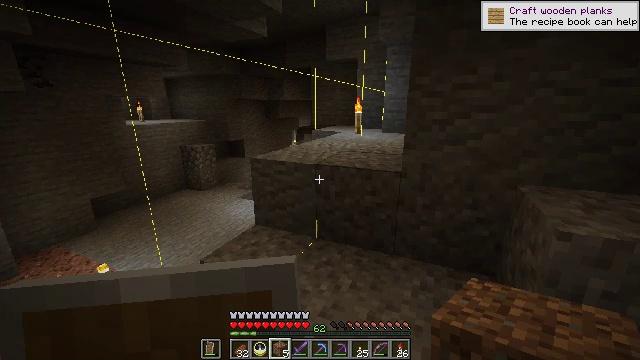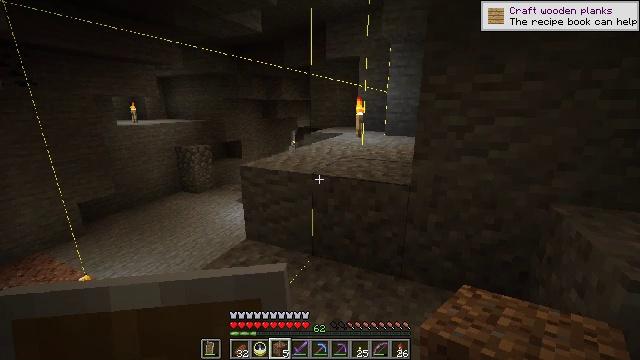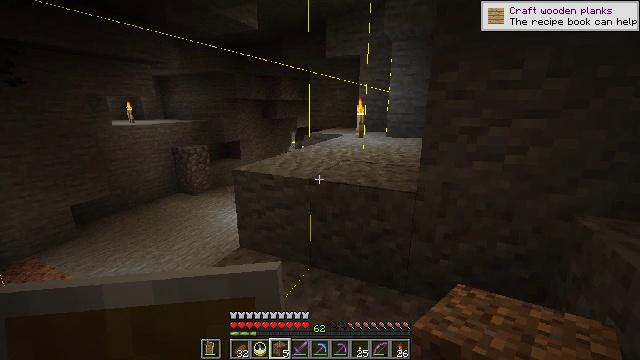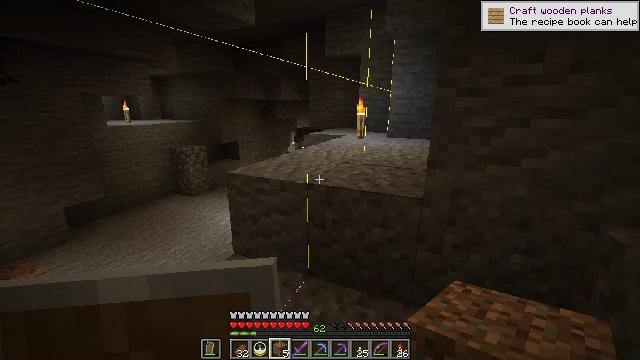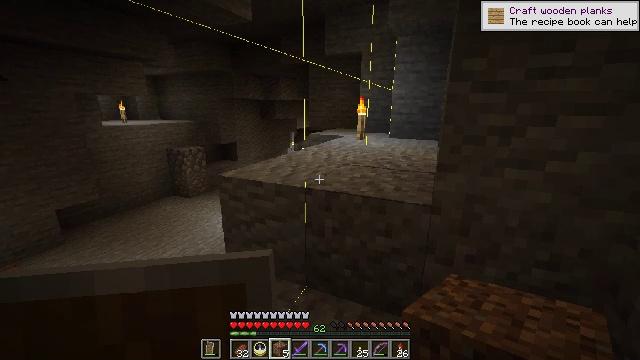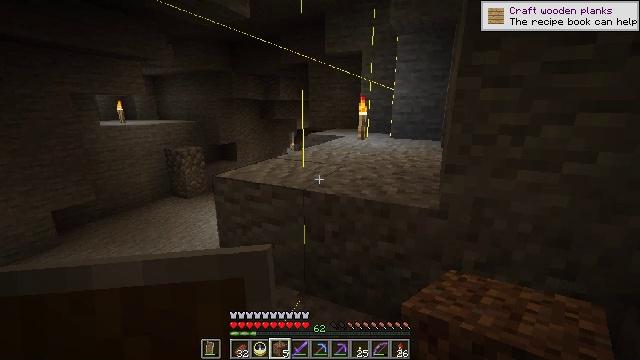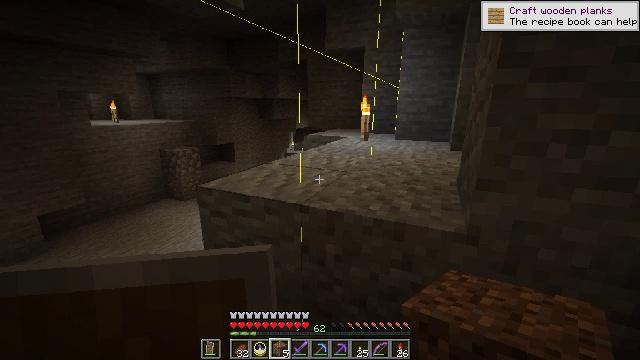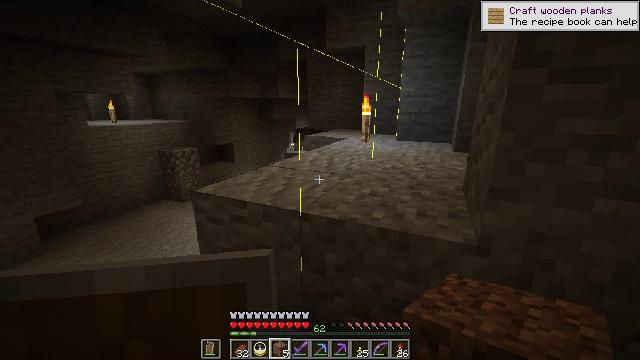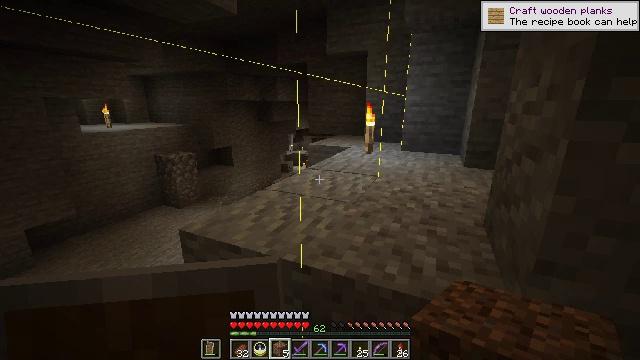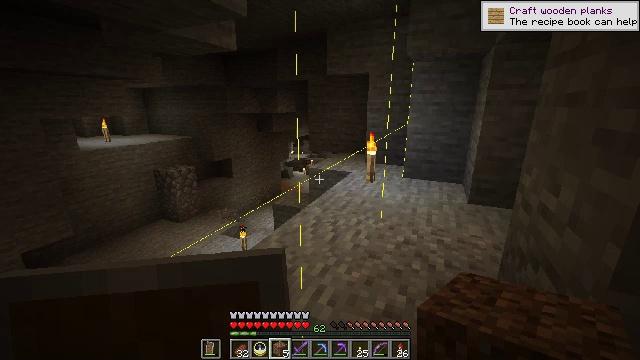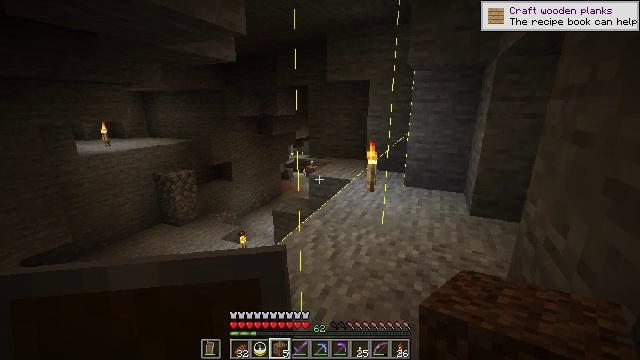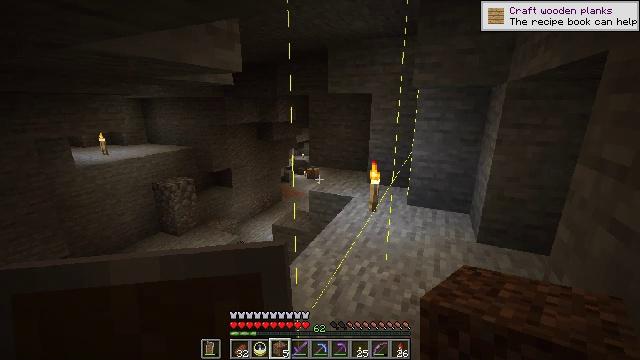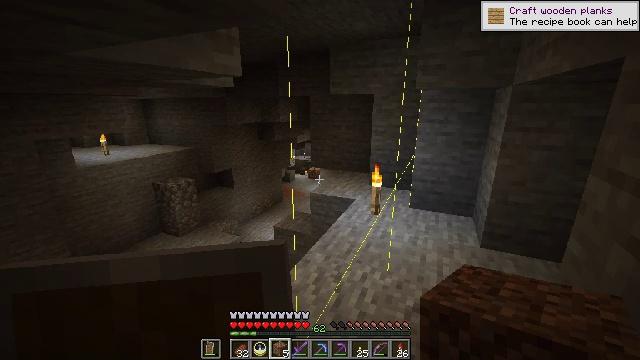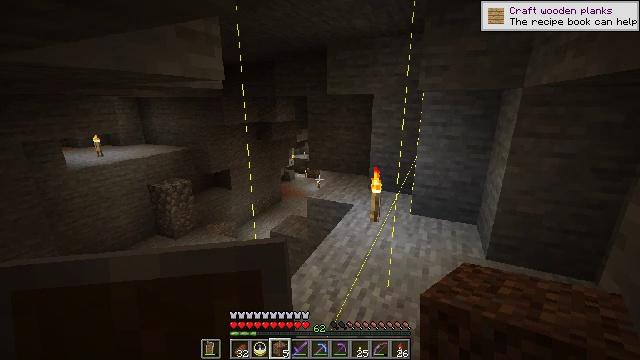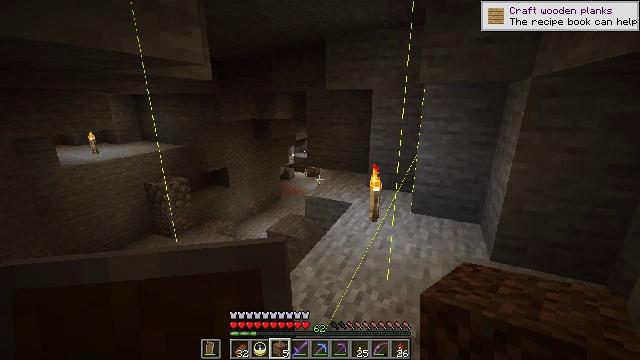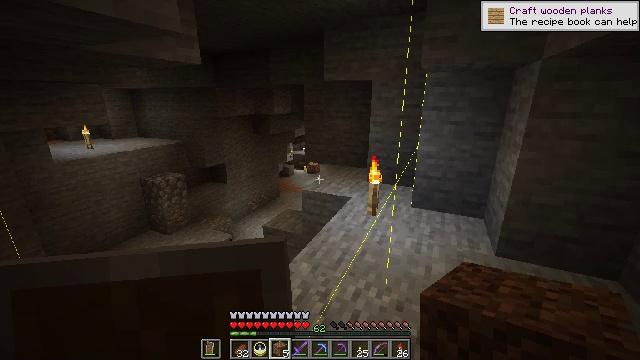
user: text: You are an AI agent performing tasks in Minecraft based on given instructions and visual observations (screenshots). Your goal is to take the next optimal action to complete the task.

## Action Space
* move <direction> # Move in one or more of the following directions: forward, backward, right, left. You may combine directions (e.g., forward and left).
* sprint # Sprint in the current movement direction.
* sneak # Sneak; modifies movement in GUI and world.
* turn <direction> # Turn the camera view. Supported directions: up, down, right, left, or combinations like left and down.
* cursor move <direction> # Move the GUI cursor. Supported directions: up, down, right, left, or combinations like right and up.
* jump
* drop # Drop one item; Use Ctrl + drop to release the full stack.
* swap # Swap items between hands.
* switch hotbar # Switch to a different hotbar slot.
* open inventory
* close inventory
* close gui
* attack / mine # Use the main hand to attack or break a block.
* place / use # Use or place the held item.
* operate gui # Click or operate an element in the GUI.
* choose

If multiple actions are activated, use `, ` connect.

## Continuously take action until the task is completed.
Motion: motion action
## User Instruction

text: Extract gold ore from the mine.
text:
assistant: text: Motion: move forward
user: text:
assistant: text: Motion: move forward
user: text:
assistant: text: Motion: move forward
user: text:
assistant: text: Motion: move forward
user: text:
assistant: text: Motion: move forward
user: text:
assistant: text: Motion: move forward
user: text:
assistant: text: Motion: move forward
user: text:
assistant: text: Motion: move forward, jump
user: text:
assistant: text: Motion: move forward, jump
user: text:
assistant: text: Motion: move forward, jump
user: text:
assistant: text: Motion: move forward, jump
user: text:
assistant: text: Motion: move forward
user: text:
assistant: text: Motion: move forward
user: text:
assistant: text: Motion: move forward
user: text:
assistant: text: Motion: move forward
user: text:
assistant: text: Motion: move forward
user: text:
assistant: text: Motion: move forward
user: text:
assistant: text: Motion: move forward
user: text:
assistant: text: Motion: move forward and move right
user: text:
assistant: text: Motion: move forward and move right
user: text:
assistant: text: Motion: move forward and move right
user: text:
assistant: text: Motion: move forward
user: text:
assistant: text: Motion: move forward
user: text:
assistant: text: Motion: move forward
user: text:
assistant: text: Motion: move forward, turn down
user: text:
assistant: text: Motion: move forward, turn down
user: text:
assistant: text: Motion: move forward
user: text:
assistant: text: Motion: move forward, turn down
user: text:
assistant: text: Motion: move forward
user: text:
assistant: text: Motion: move forward, turn left and down